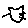
Label: cat